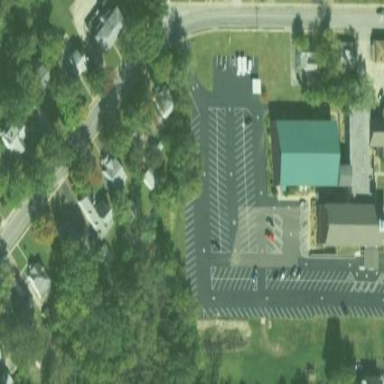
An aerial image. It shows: Parking area.